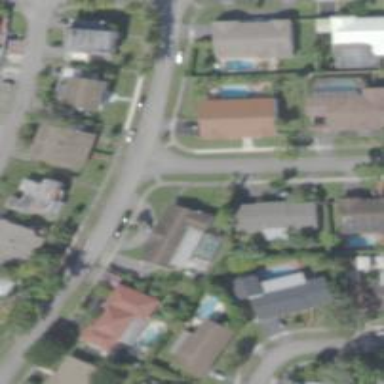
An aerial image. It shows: Asphalt footpath with unmarked crossing.